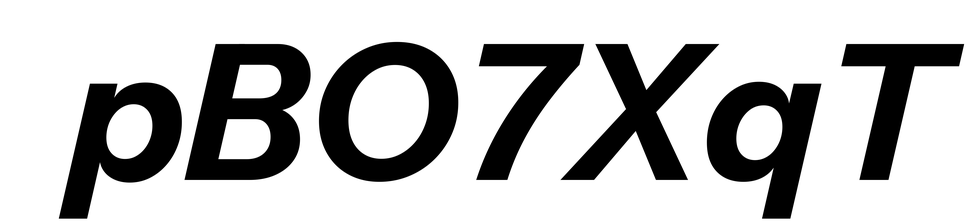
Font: InstrumentSans-Italic_Bold_Italic